Question: I defined a Gradient Drawable:
'''
<?xml version="1.0" encoding="UTF-8"?>
<shape xmlns:android="http://schemas.android.com/apk/res/android"
android:shape="rectangle" >
<gradient
android:endColor="#2F3F59"
android:startColor="#4078A7"
android:type="linear"
android:angle="90" />
</shape>
'''
And I set it on my Toolbar:
'''
<style name="AppTheme.Toolbar" parent="ThemeOverlay.AppCompat.Dark.ActionBar">
<item name="android:textColorPrimary">@color/textcolorsecundary</item>
<item name="actionMenuTextColor">@color/textcolorsecundary</item>
<item name="android:textColorSecondary">@color/textcolorsecundary</item>
<item name="android:background">@drawable/custom_background_blue</item>
</style>
'''
This is working! :

This is what happens with the title. It gets the same gradient. This looks really ugly so I have to change this. How can I set the background of that info text to be transparent?
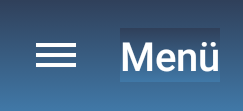
Answer: The solution is to disable the title of the toolbar:
'''
this.getSupportActionBar().setDisplayShowTitleEnabled(false);
'''
and to add a custom 'TextView':
'''
<?xml version="1.0" encoding="utf-8"?>
<android.support.v7.widget.Toolbar xmlns:android="http://schemas.android.com/apk/res/android"
xmlns:app="http://schemas.android.com/apk/res-auto"
android:id="@+id/toolbar"
android:layout_width="match_parent"
android:layout_height="?android:attr/actionBarSize"
android:elevation="2dp"
android:focusable="false"
android:popupTheme="@style/ThemeOverlay.AppCompat.Dark"
app:popupTheme="@style/ThemeOverlay.AppCompat.Dark"
app:theme="@style/AppTheme.Toolbar" >
<TextView
android:id="@+id/toolbar_title"
android:layout_width="wrap_content"
android:layout_height="wrap_content"
android:layout_gravity="start"
android:background="@null"
android:text="Toolbar Title"
android:textColor="@color/white"
android:textSize="20sp"
android:textStyle="bold" />
</android.support.v7.widget.Toolbar>
'''